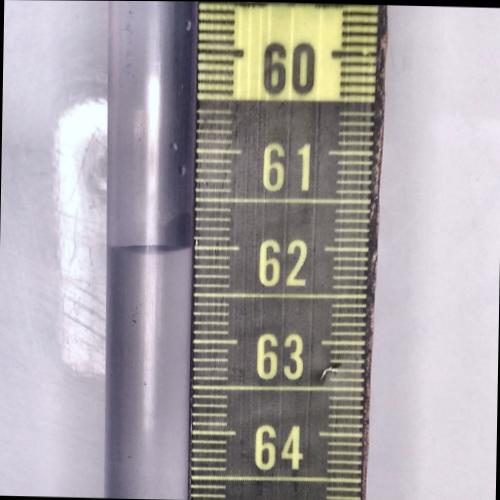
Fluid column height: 62.0 cm